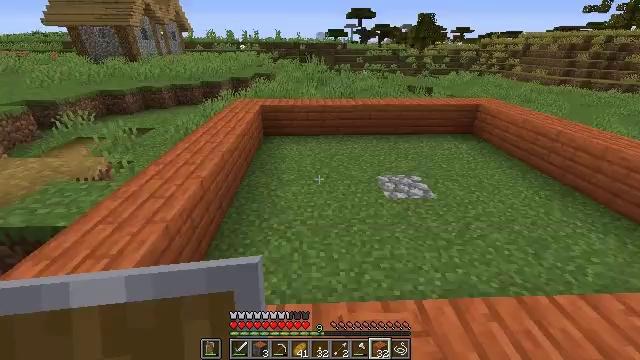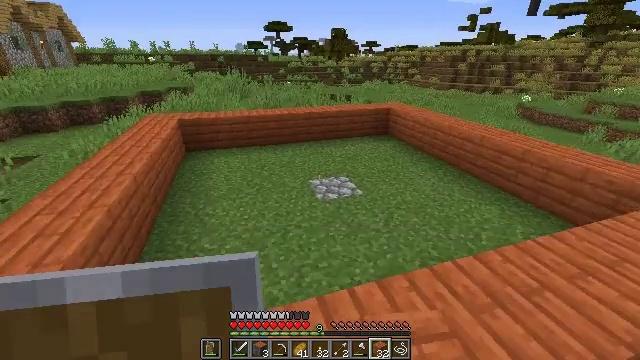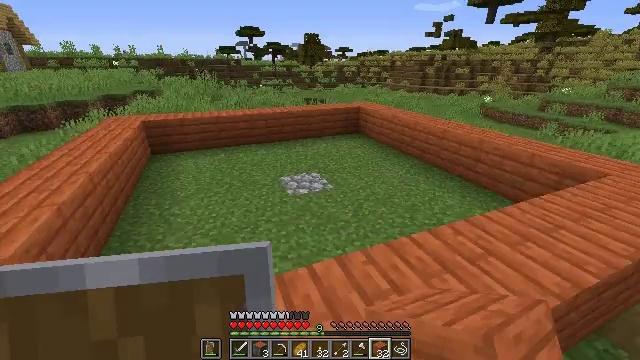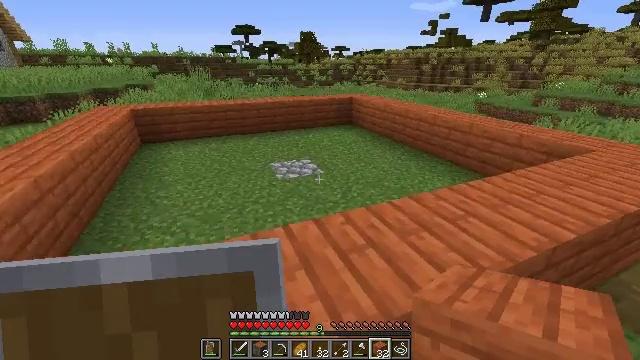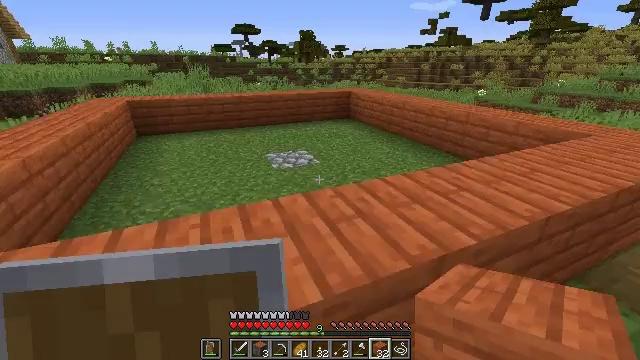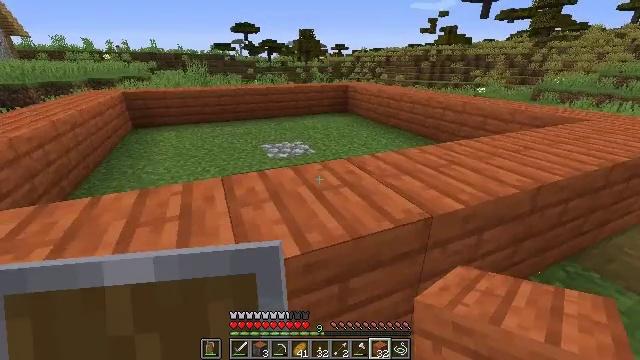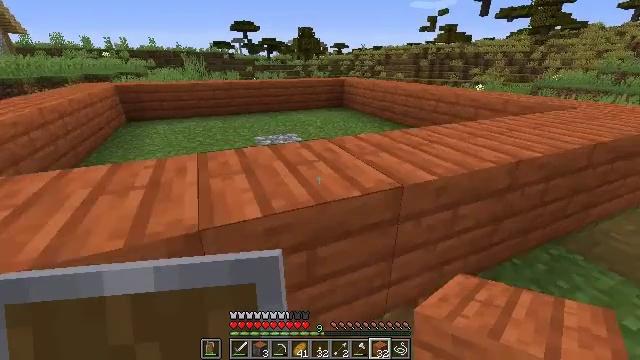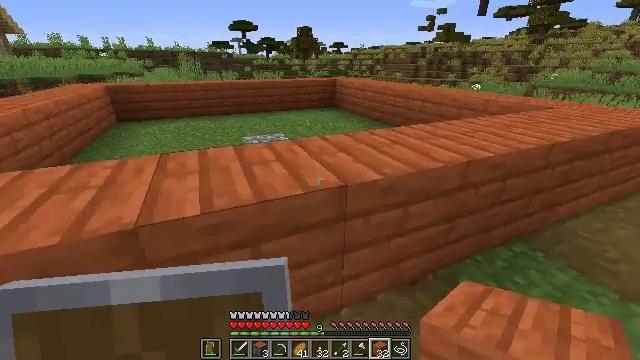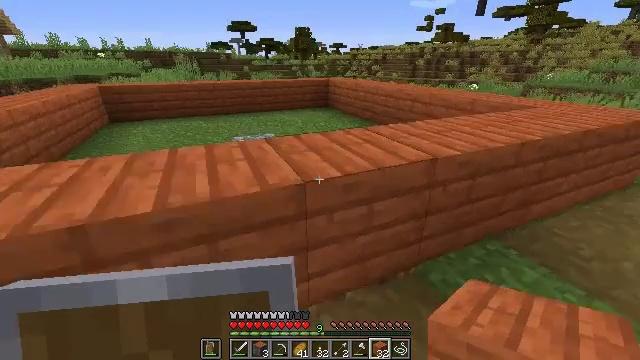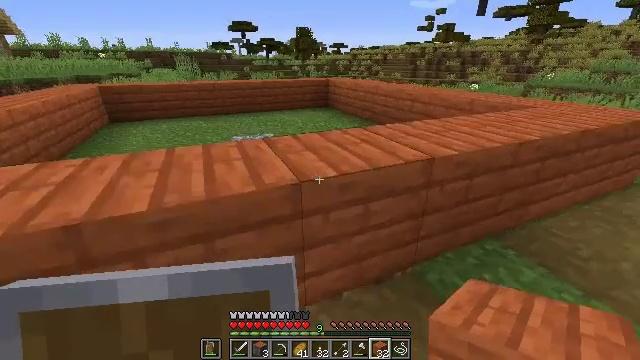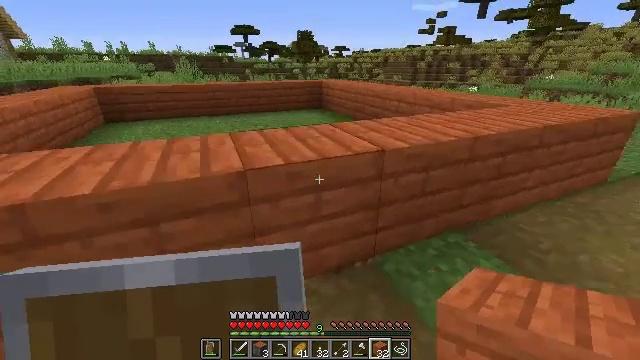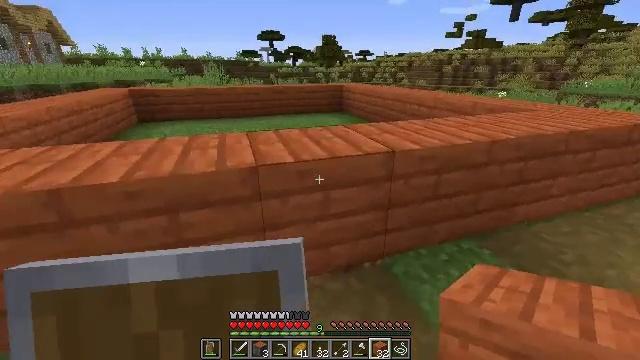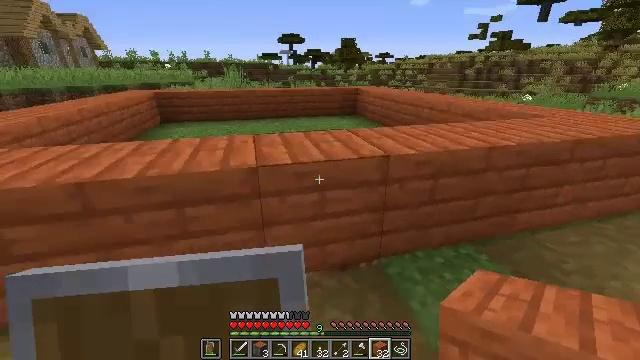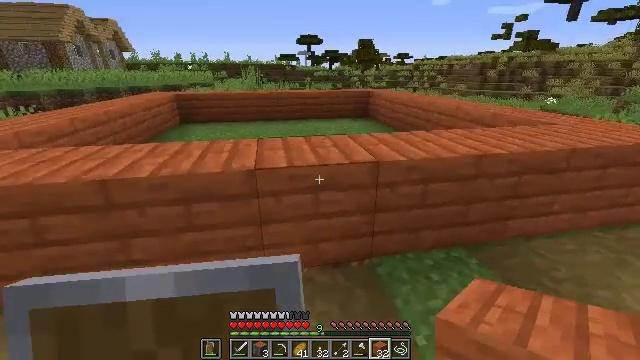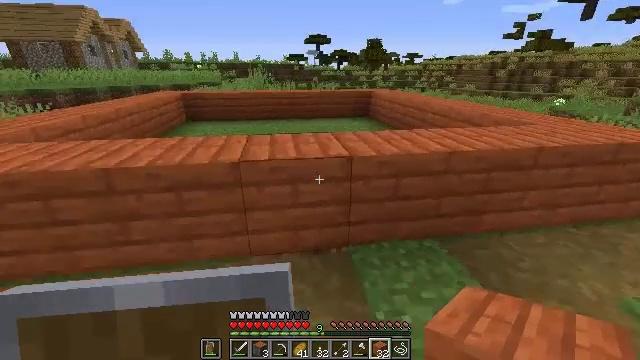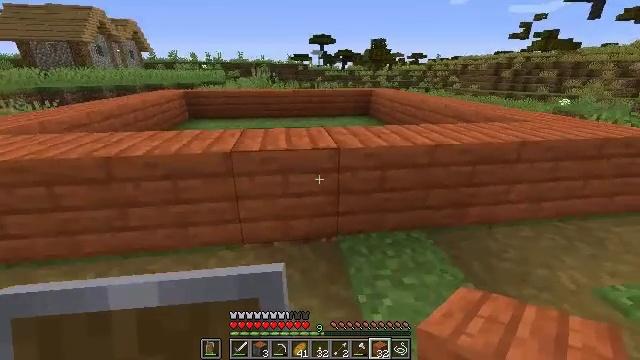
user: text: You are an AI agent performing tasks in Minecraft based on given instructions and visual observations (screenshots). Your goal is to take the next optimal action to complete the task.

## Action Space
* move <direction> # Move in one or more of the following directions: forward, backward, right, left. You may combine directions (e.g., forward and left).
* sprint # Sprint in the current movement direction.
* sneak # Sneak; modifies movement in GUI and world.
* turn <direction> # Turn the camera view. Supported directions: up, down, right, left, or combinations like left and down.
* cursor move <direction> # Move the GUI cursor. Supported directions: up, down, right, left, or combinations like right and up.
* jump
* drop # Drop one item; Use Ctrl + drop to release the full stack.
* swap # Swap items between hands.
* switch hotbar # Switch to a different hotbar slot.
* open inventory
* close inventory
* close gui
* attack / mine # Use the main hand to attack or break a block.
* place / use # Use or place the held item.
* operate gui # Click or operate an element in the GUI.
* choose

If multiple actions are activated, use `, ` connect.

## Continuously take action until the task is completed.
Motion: motion action
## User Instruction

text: Break the existing acacia planks.
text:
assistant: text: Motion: move back and move right, turn right and up
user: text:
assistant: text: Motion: move back and move right, turn right
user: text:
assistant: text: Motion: move back and move right
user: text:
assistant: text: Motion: move back and move right
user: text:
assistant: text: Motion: move right
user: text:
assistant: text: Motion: move right
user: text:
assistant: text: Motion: move right
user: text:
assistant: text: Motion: move right
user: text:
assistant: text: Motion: move right
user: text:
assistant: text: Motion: move back and move right
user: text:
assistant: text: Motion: move back and move right, turn left
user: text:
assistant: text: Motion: move back and move right, turn left
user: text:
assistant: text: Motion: move back and move right, turn left
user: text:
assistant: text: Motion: move back and move right, turn left
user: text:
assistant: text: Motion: move back and move right
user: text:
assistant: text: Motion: move back and move right, turn left
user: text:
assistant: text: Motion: move back and move right
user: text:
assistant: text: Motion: move back and move right
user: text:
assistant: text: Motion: move back and move right
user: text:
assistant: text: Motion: move back and move right, turn left
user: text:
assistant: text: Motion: move back and move right, turn left
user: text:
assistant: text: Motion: move back and move left
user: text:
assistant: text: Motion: move back and move left
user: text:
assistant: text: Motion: move back and move left
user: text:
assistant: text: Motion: move back and move left
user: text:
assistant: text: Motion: move back and move left
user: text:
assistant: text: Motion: move back and move left
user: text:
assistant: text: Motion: move back
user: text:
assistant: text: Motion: move back
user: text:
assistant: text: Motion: move back